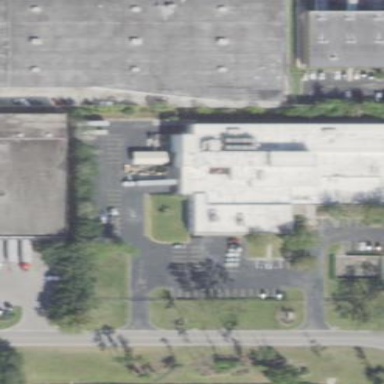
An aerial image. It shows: Commercial building.